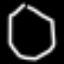
Label: octagon